Question: UIImagePicker opening in Portraite mode while my app is in ladscape mode.

code for UIimage picker is
'''
picker = [[UIImagePickerController alloc] init];
picker.delegate = self;
picker.allowsEditing = YES;
picker.sourceType = UIImagePickerControllerSourceTypePhotoLibrary;
[self presentViewController:picker animated:YES completion:nil];
'''
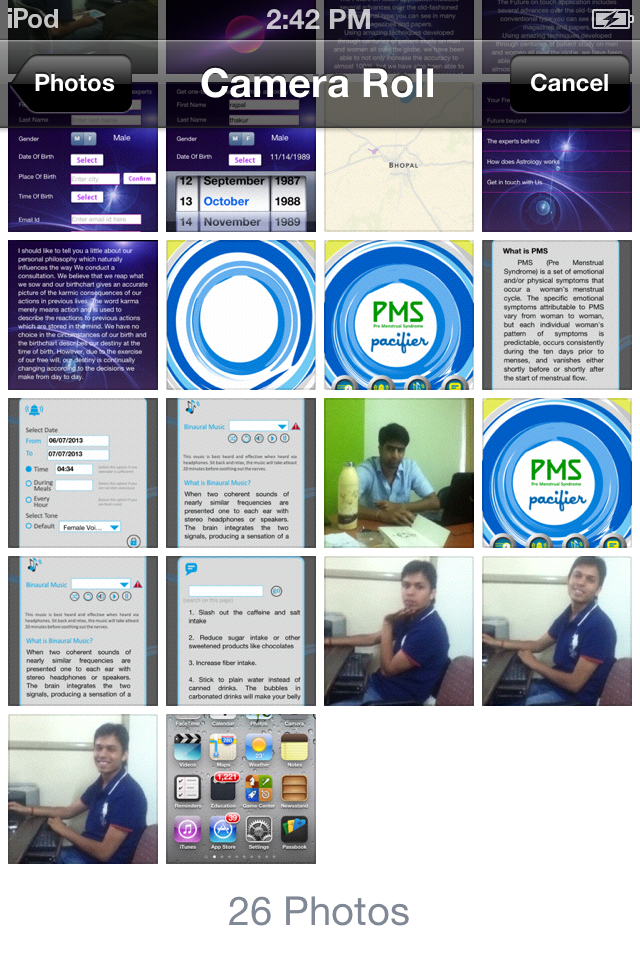
Answer: The UIImagePickerController class supports portrait mode only. This class is intended to be used as-is and does not support subclassing. The view hierarchy for this class is private and must not be modified, with one exception. You can assign a custom view to the cameraOverlayView property and use that view to present additional information or manage the interactions between the camera interface and your code.
<URL>